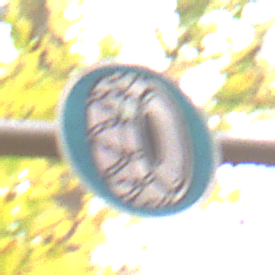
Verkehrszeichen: SchneekettenVorgeschrieben
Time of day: MorningAfternoon
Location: Outdoor (Nature)
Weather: Overcast
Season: Autumn
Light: Natural